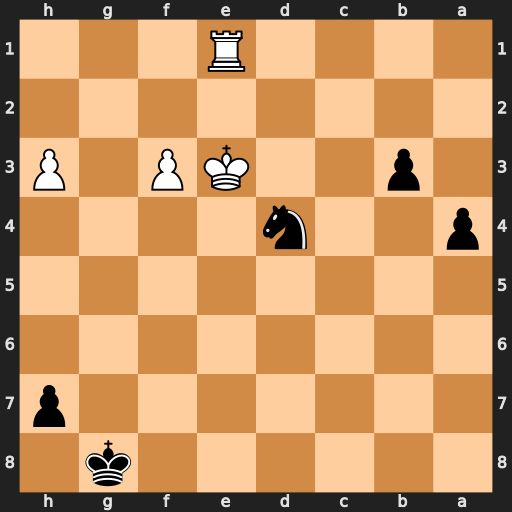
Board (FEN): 6k1/7p/8/8/p2n4/1p2KP1P/8/4R3
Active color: b
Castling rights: -
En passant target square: -
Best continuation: Nc2+ Kd3 Nxe1+